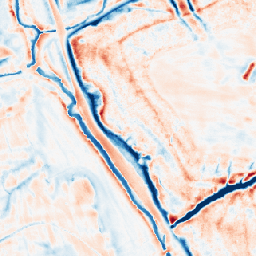
Category: edge_preserving
Decomposition family: bilateral
Decomposition parameters: d: 21
sigma_color: 50
sigma_space: 100
Upsampling method: area
Upsampling parameters: scale: 8
Upsampling scale: 8